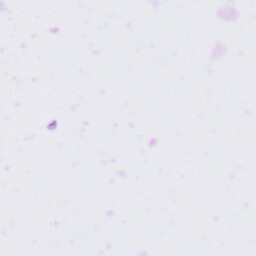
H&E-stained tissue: Tonsil